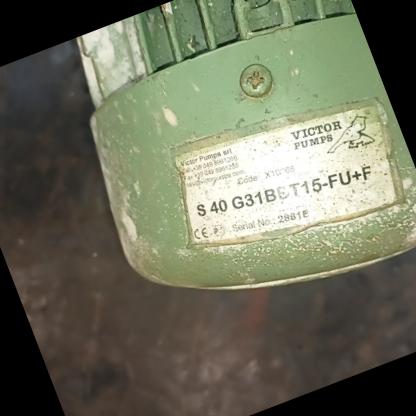
Klasa: inne